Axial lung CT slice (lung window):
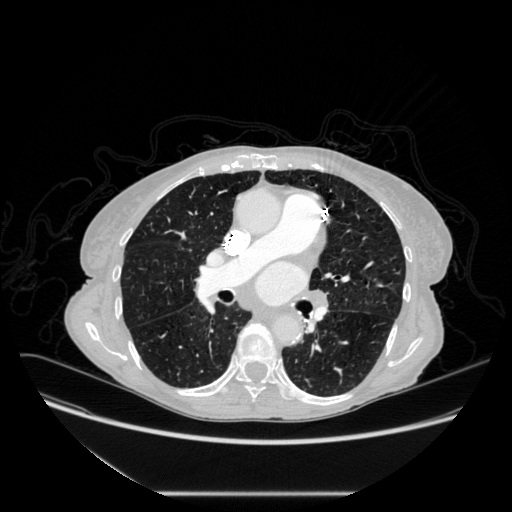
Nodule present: no